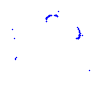
Particle: proton